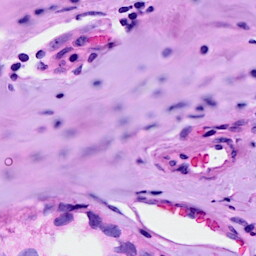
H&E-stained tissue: Breast